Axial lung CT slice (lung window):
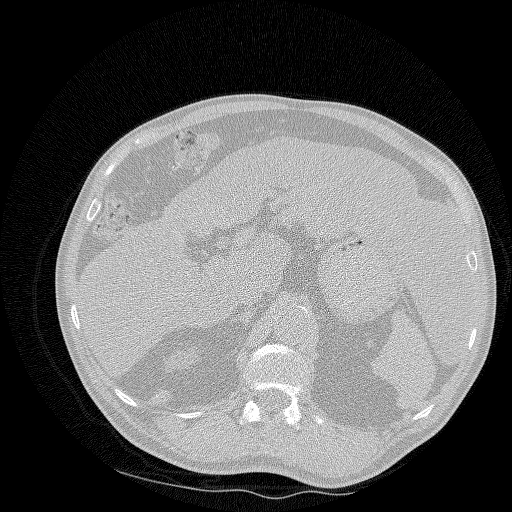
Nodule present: no